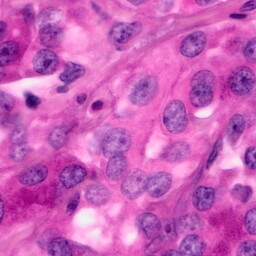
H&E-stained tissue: Pancreatic